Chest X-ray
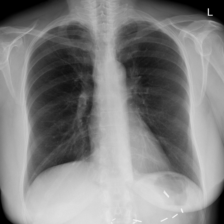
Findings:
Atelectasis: negative
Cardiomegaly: negative
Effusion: negative
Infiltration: negative
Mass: negative
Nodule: negative
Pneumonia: negative
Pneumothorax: negative
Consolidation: negative
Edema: negative
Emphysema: negative
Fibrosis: negative
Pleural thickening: negative
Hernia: negative